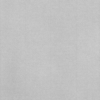
Label: dusty